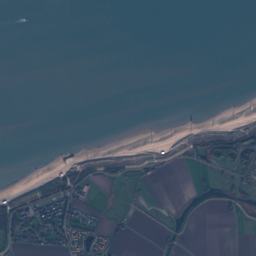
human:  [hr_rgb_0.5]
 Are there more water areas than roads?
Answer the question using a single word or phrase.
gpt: no

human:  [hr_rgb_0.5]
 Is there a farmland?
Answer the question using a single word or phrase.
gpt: yes

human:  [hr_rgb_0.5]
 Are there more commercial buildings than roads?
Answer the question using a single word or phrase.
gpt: no

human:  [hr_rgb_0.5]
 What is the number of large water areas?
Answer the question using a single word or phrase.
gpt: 7

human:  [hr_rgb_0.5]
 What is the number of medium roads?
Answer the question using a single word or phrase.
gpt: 0

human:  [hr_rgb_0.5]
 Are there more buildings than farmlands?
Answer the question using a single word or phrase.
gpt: yes

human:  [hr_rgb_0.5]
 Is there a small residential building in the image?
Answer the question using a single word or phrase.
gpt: yes

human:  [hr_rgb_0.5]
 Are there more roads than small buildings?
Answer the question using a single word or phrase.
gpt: no

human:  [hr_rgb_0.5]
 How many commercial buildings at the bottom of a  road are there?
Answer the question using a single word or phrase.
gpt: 4

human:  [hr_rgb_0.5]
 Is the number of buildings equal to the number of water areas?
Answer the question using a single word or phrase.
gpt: no

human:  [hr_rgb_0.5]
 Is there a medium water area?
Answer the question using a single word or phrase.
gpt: yes

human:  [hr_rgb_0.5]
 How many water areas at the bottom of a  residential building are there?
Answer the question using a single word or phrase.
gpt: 12

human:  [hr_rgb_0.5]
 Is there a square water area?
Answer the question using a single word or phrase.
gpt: yes

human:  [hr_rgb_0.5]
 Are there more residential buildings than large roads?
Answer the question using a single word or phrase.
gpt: yes

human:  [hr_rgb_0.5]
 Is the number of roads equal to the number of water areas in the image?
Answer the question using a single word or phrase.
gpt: no

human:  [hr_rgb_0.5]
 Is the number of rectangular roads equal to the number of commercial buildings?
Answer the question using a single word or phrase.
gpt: no

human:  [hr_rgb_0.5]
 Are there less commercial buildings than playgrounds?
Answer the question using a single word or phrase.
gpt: yes

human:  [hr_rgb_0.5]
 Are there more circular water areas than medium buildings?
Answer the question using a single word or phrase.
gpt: no

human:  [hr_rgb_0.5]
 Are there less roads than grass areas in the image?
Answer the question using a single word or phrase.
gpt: no

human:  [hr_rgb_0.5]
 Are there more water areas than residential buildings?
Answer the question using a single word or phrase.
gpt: no

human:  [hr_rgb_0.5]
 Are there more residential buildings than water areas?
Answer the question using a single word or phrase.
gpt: yes

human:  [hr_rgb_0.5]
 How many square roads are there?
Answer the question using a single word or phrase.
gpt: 0

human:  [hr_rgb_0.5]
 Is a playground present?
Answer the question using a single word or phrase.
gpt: yes

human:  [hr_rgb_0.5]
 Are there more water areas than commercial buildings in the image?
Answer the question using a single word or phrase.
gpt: yes

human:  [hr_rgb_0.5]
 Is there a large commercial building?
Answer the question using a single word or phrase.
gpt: no

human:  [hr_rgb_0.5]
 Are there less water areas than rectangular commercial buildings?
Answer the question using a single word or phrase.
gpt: no

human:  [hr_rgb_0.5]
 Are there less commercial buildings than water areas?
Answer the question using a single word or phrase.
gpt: yes

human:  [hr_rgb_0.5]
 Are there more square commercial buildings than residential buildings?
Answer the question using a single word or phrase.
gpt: no

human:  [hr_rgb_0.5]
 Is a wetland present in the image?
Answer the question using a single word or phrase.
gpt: yes

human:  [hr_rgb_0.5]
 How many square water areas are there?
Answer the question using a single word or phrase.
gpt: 2

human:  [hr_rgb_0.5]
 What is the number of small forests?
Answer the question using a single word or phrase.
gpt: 18

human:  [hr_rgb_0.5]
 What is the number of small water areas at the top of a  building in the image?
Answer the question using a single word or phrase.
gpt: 5

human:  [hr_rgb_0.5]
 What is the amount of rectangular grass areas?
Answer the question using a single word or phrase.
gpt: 7

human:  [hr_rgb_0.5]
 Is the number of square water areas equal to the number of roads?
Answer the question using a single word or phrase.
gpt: no

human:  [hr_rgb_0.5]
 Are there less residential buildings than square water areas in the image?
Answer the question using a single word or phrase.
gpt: no

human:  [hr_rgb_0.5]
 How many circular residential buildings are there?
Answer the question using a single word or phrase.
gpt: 0